Question:
when I take value from dress, but jquery display value from shoes, what jquery selector for solve my problem?
before i use code :
'''
$(document).delegate(".product", "submit", function(){
alert($(".name").val());
return false;
});
'''
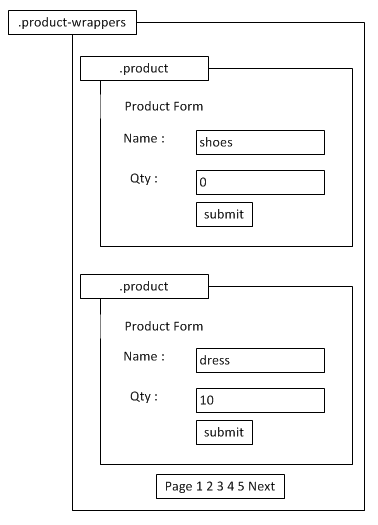
Answer: The problem is that '.name' is a class selector and will find multiple instances. Then when you call '.val()' it will get the first instance value only. You need to be more specific, I would suggest making use of 'this' (which will be the form) and then finding the '.name' element within that form (which looks like it will be a unique combination). Something like this:
'''
$(document).delegate(".product", "submit", function(){
var $form = $(this);//get the current form being submitted
var $name = $form.find(".name");//find the name element relative to the form
alert($name.val());//alert the correct relative name value
return false;
});
'''
<URL>
---
NOTE: 'delegate' has been superseded by the <URL> as of JQuery 1.7. Which you would use like so:
'''
$(".product").on("submit", function(){
//code
}
'''
<URL>